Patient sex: M
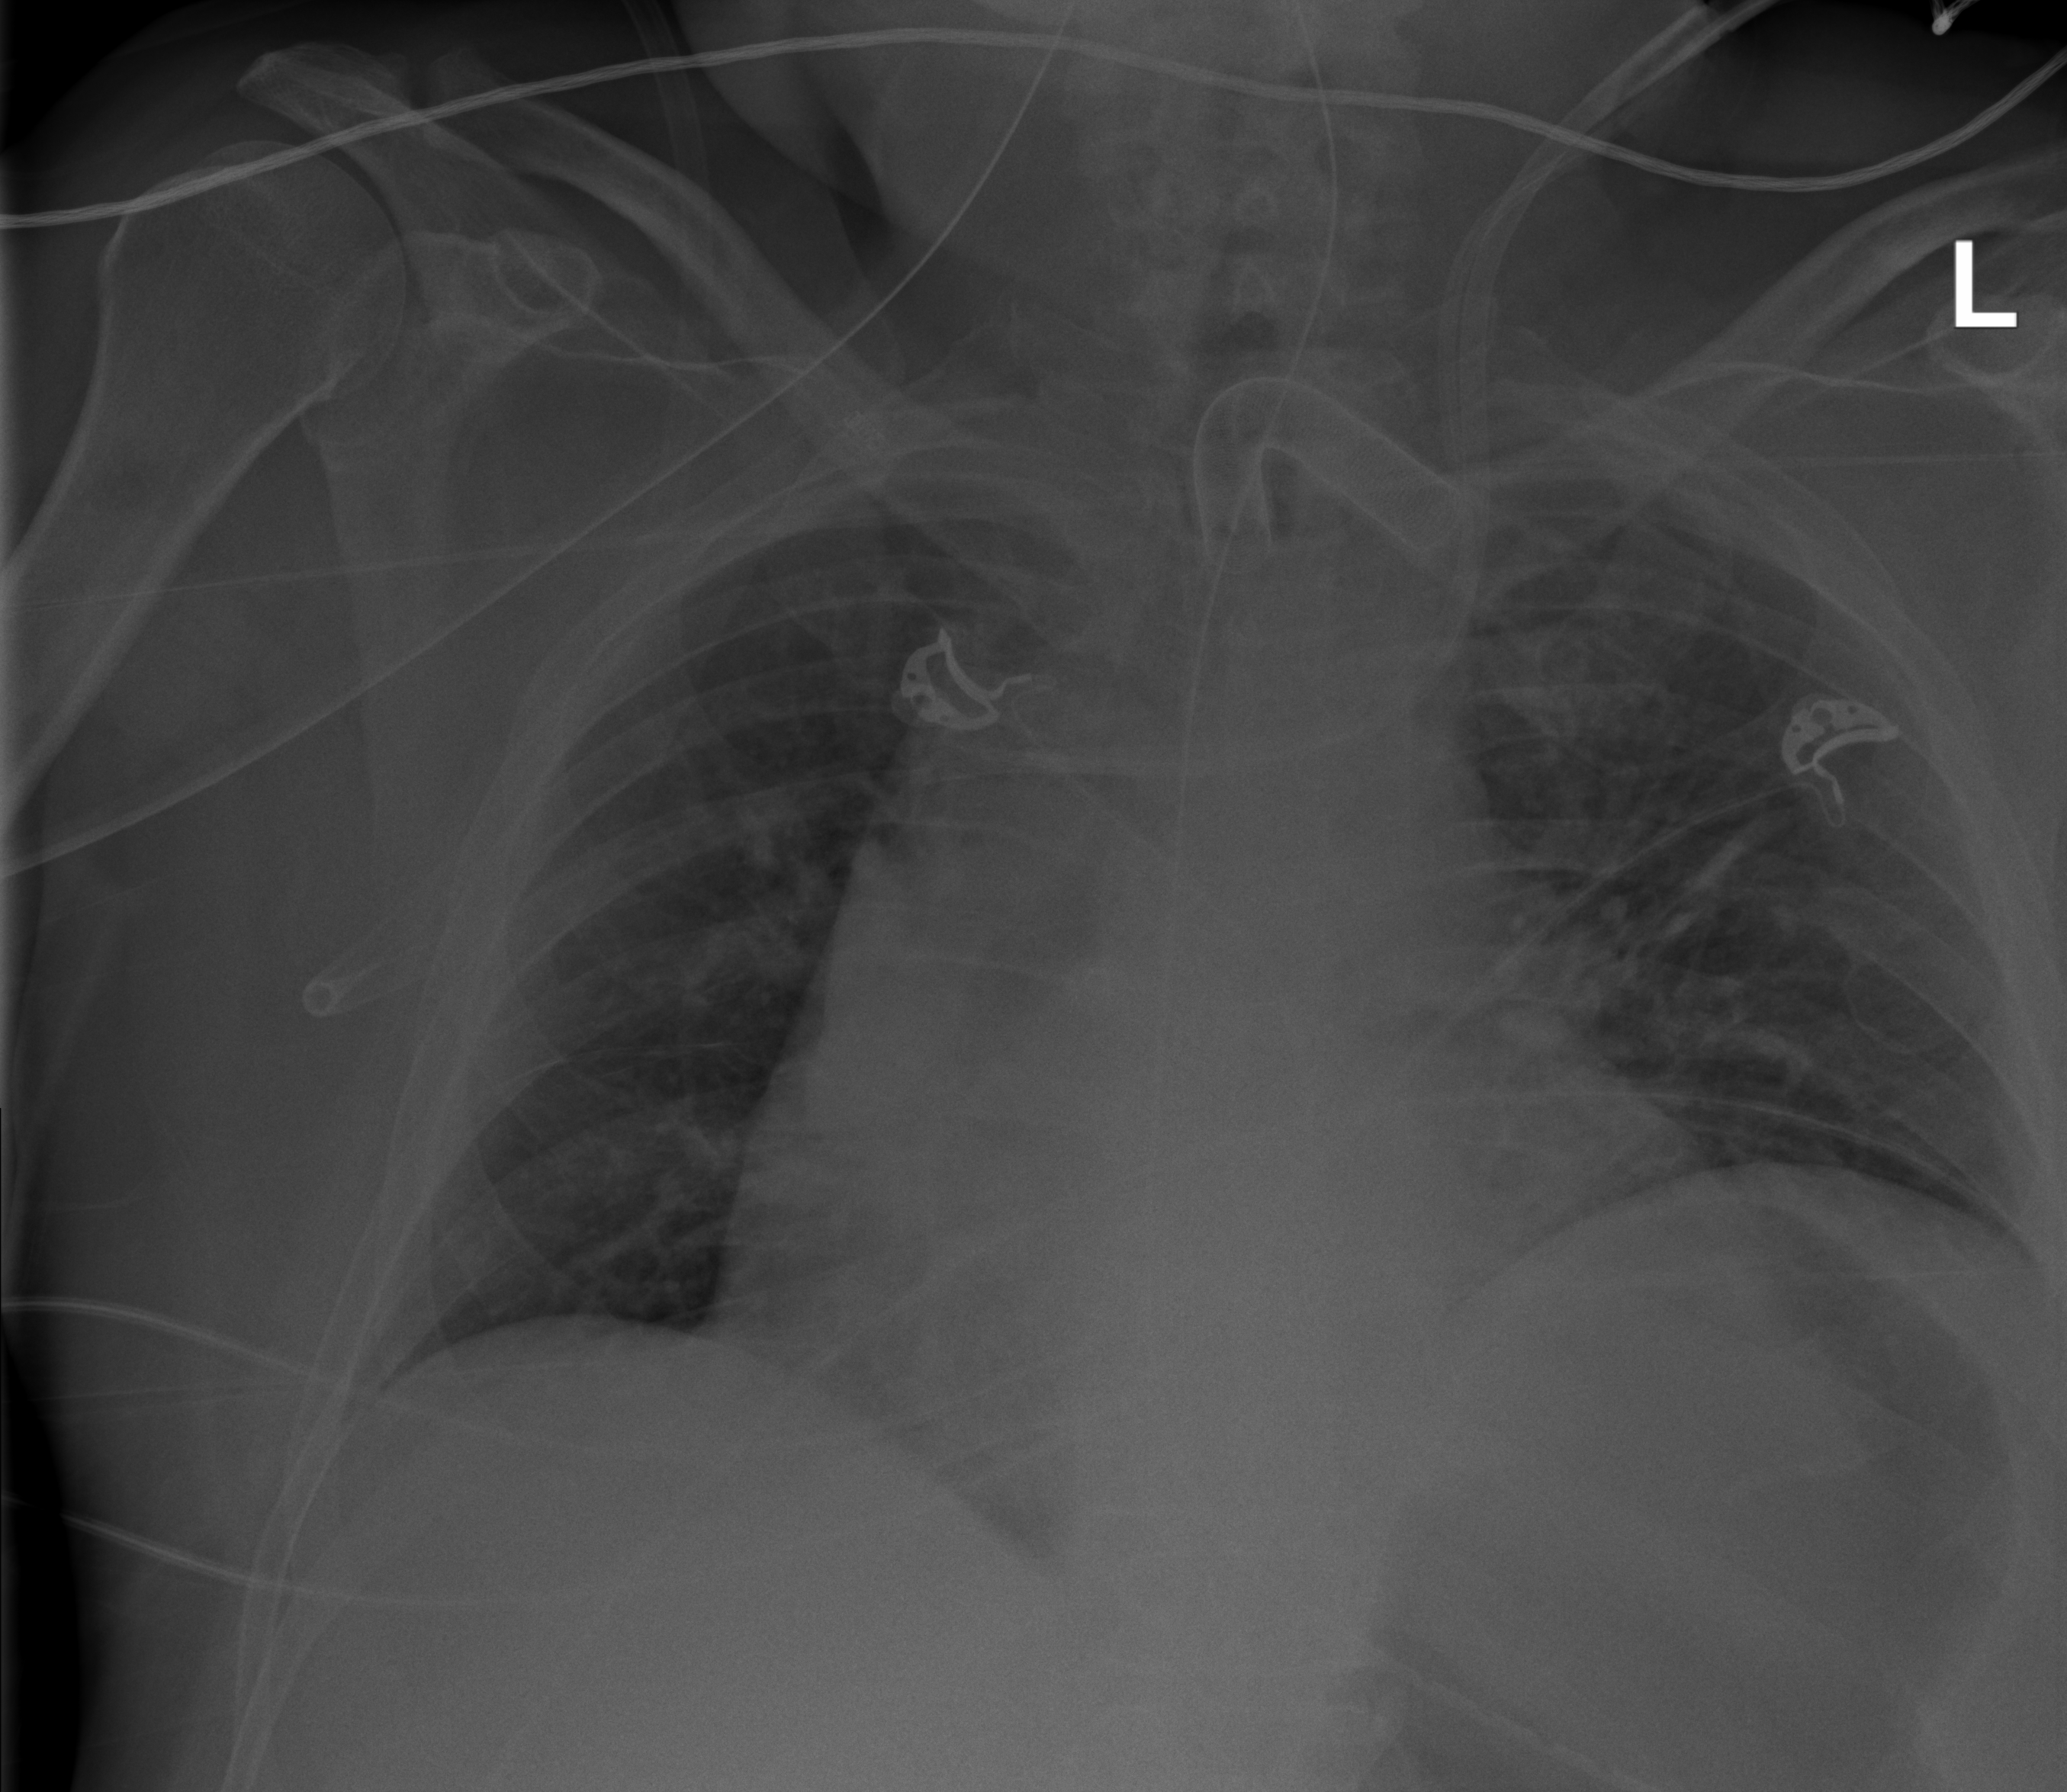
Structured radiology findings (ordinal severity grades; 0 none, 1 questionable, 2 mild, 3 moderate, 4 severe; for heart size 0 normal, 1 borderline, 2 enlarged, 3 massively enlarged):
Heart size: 2
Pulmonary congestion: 2
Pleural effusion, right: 0
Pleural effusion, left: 0
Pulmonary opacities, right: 1
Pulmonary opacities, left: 1
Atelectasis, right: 2
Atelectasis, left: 2